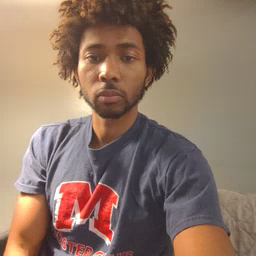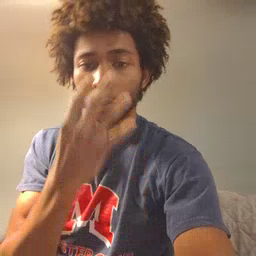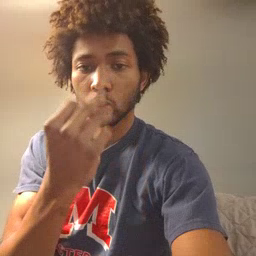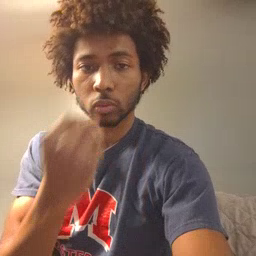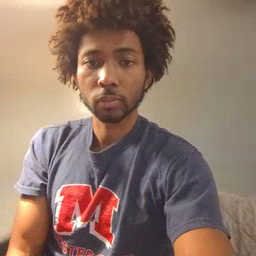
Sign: wolf